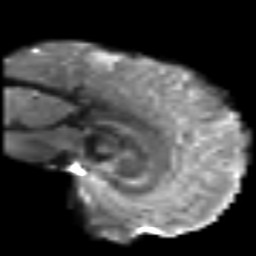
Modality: T2w
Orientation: sagittal
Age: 43
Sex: male
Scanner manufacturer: siemens
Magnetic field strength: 3 T
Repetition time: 6.1 s
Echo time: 0.101 s